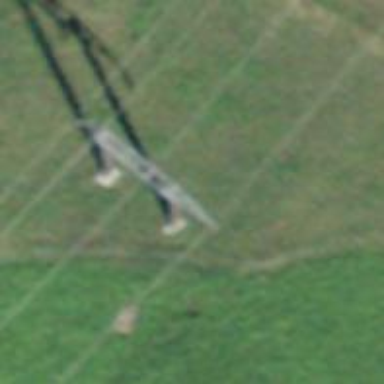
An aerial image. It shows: H-frame power tower design.